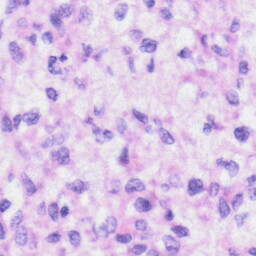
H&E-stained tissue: Liver